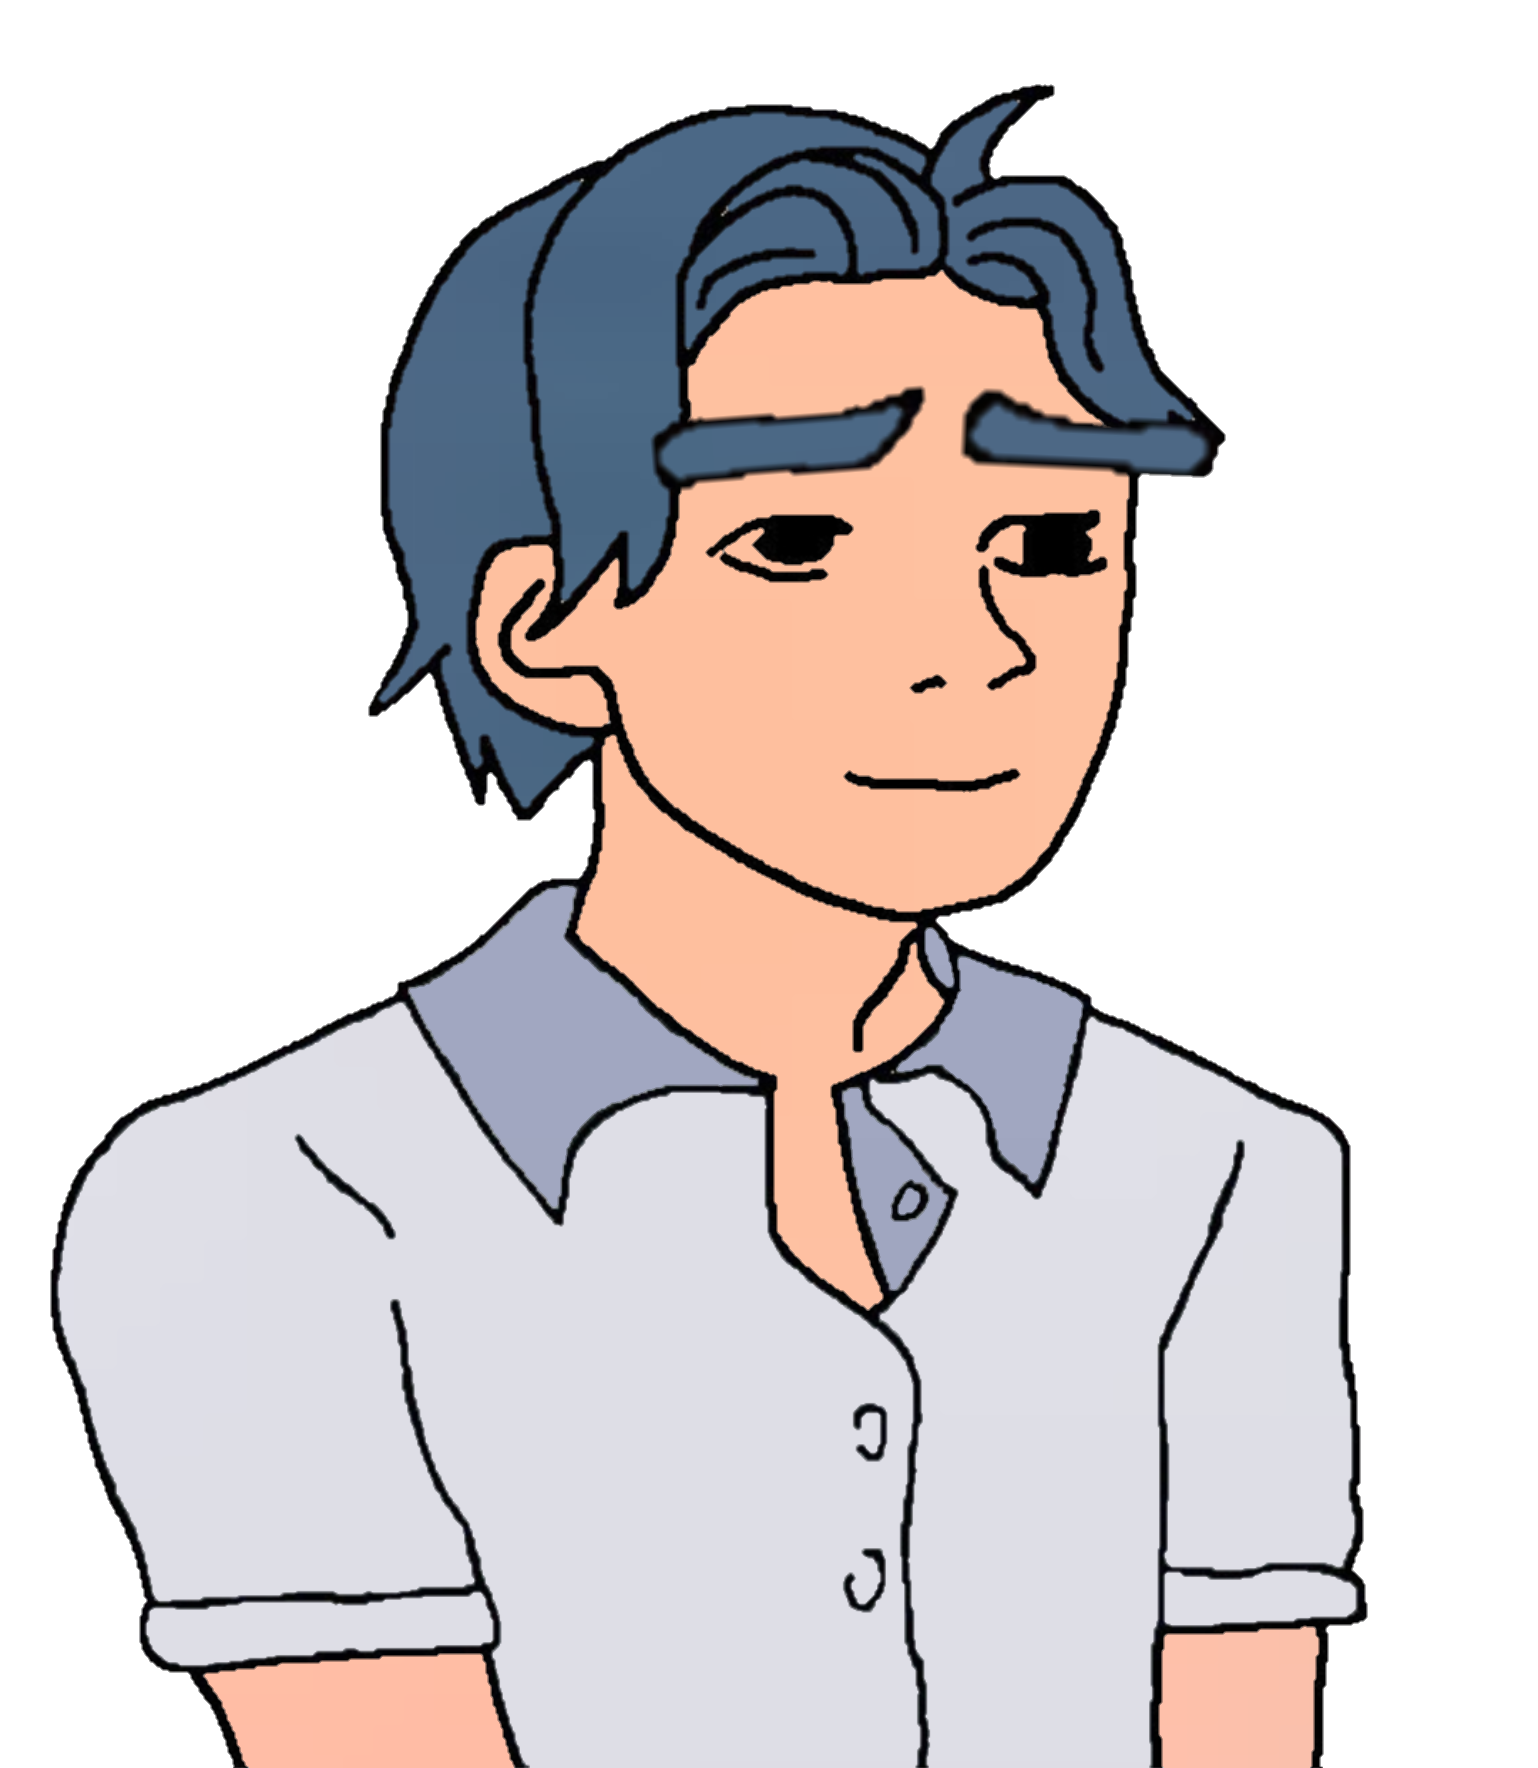
Label: 5_Trad_Boywife